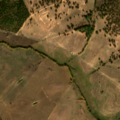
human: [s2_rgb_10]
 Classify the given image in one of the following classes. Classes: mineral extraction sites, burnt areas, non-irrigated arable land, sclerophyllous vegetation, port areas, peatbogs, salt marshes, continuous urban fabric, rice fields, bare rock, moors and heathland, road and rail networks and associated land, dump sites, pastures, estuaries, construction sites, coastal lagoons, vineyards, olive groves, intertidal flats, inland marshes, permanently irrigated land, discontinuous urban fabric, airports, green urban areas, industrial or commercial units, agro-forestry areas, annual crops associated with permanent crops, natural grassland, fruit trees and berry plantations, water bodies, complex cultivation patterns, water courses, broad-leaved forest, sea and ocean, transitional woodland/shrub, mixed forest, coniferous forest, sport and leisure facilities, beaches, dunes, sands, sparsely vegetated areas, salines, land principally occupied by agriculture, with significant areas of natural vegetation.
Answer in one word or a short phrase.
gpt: non-irrigated arable land, pastures, agro-forestry areas, transitional woodland/shrub, water bodies